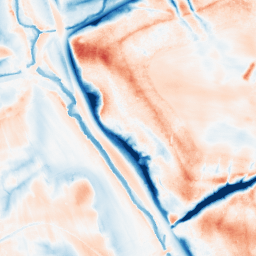
Category: classical
Decomposition family: gaussian_anisotropic
Decomposition parameters: sigma_x: 10
sigma_y: 10
Upsampling method: quintic
Upsampling parameters: scale: 8
Upsampling scale: 8